Question: I'm trying to use a sidebar in my webapp project, for that I have my sidebar.jsp like following:
'''
.social {
width: 100px;
height: 220px;
left: 0px;
}
.social li a {
display: block;
background: #222;
font: normal normal normal
16px/20px
'FontAwesome', 'Source Sans Pro', Helvetica, Arial, sans-serif;
color: #fff;
-webkit-font-smoothing: antialiased;;
text-decoration: none;
text-align: center;
transition: background .5s ease .300ms
}
.social li{
list-style: none;
}
.social li:first-child a:hover { background: #3b5998 }
.social li:nth-child(2) a:hover { background: #00acee }
.social li:nth-child(3) a:hover { background: #ea4c89 }
.social li:nth-child(4) a:hover { background: #dd4b39 }
.social li:first-child a { border-radius: 0 5px 0 0 }
.social li:last-child a { border-radius: 0 0 5px 0 }
.social li a span {
width: 250px;
float: left;
text-align: left;
background: #222;
color: #fff;
margin: -25px 74px;
padding: 8px;
transform-origin: 0;
visibility: hidden;
opacity: 0;
transform: rotateY(45deg);
border-radius: 5px;
transition: all .5s ease .300ms;
overflow: auto;
}
.social li span:after {
content: '';
display: block;
width: 0;
height: 0;
position: absolute;
left: -20px;
top: 7px;
border-left: 10px solid transparent;
border-right: 10px solid #222;
border-bottom: 10px solid transparent;
border-top: 10px solid transparent;
}
.social li a:hover span {
visibility: visible;
opacity: 1;
transform: rotateY(0)
}
'''
'''
<link href="//netdna.bootstrapcdn.com/font-awesome/4.0.3/css/font-awesome.css" rel="stylesheet">
<link href='http://fonts.googleapis.com/css?family=Source+Sans+Pro' rel='stylesheet' type='text/css'>
<ul class='social'>
<li>
<a href="#"> First
<span>This is a big spawn that will break my app</span>
</a>
</li>
<li>
<a href="#"> Second
<span>This is a big spawn that will break my app This is a big spawn that will break my appThis is a big spawn that will break my appThis is a big spawn that will break my app</span>
</a>
</li>
<li>
<a href="#"> Third
<span>This is a big spawn that will break my app</span>
</a>
</li>
</ul>
'''

It works fine but, as you can see, the "second" item has a very large spawn, so that makes my "third" item to have so much space beffore.
Is there any way to make the size of the spawn not affect my list size? I mean, I want all items to have the same size, no matter how big spawn is.
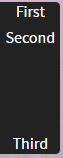
Answer: You need to position your span absolutely so it takes it out of the flow of the page (to not take up any room) - I have commented bits added in your css below
'''
.social {
width: 100px;
height: 220px;
left: 0px;
}
.social li a {
width:100%;
display: block;
background: #222;
font: normal normal normal 16px/20px 'FontAwesome', 'Source Sans Pro', Helvetica, Arial, sans-serif;
color: #fff;
-webkit-font-smoothing: antialiased;
text-decoration: none;
text-align: center;
transition: background .5s ease .300ms;
position:relative; /* add this to make span position relative to anchor */
}
.social li {
list-style: none;
}
.social li:first-child a:hover {
background: #3b5998
}
.social li:nth-child(2) a:hover {
background: #00acee
}
.social li:nth-child(3) a:hover {
background: #ea4c89
}
.social li:nth-child(4) a:hover {
background: #dd4b39
}
.social li:first-child a {
border-radius: 0 5px 0 0
}
.social li:last-child a {
border-radius: 0 0 5px 0
}
.social li a span {
width: 250px;
text-align: left;
background: #222;
color: #fff;
padding: 8px;
transform-origin: 0;
visibility: hidden;
opacity: 0;
transform: translateY(-50%) rotateY(45deg); /* I added this translate just to vertically center it along with top 50% */
border-radius: 5px;
transition: all .5s ease .300ms;
overflow: auto;
position:absolute; /* add the following - play with top and left to adjust the position, I have removed float left and margin from here */
left: calc(100% + 10px); /* the 10px is the gap */
top:50%;
}
.social li span:after {
content: '';
display: block;
width: 0;
height: 0;
position: absolute;
left: -20px;
top: 7px;
border-left: 10px solid transparent;
border-right: 10px solid #222;
border-bottom: 10px solid transparent;
border-top: 10px solid transparent;
}
.social li a:hover span {
visibility: visible;
opacity: 1;
transform: rotateY(0) translateY(-50%); /* translate needs to go here too */
}
'''
'''
<link href="//netdna.bootstrapcdn.com/font-awesome/4.0.3/css/font-awesome.css" rel="stylesheet">
<link href='http://fonts.googleapis.com/css?family=Source+Sans+Pro' rel='stylesheet' type='text/css'>
<ul class='social'>
<li>
<a href="#"> First
<span>This is a big spawn that will break my app</span>
</a>
</li>
<li>
<a href="#"> Second
<span>This is a big spawn that will break my app This is a big spawn that will break my appThis is a big spawn that will break my appThis is a big spawn that will break my app</span>
</a>
</li>
<li>
<a href="#"> Third
<span>This is a big spawn that will break my app</span>
</a>
</li>
</ul>
'''